Question: I've been trying to solve a problem that requires Sigma Notation (Or at least I think), but every implementation of Sigma Notation in Haskell i've come across doesn't use the index variable in its function. The particular formula i've been trying to replicate is:

It's used in calculating the number of trailing zeros in n!, but the best i've got is:
'''
sigma :: (Enum a, Num b) => a -> a -> (a -> b) -> b
sigma i k fn = sum . map fn $ [i..k]
zeros :: Int -> Int
zeros n = sigma 1 n (???)
'''
I'm trying to also create a general sigma function, that works with an index variable in f.
This works, but for 100!, it gives -11 trailing zeros. Overflow?
'''
zeros :: Int -> Int
zeros n = sigma 1 n (\i -> n 'div' 5 ^ i)
where sigma i k fn = sum $ map fn [i..k]
'''
P.S. Im on an in-browser IDE that limits compile time. (So speed counts)
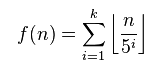
Answer: Your troubles are just coming from type mismatches. You want to do the 'truncate' at the very end and use fractional arithmetic for the division, exponentiation, and summation, and then truncate the result at the end. Because of this, you'll need a bit more than just 'zeros n = sigma 1 n something':
'''
zeros :: Integral a => a -> a
zeros n = truncate $ sigma 1 n (\i -> fromIntegral n / 5 ^ i)
'''
The details here you need to worry about are the 'fromIntegral n', which converts 'n' from an 'Integral a => a' to a 'Num b => b', the '^' operator allows 'Integral a => a' arguments as the exponent, so we don't need conversion there, and then 'truncate' will convert back to an 'Integral'. We could make this signature even more general and return a different 'Integral' that we inputted, but that's not really useful in practice.
So now we can input either 'Int' or 'Integer', depending on how big of a number you need to input to this function (since you mentioned '100!'), but be warned that making a list of '100!' elements is going to seriously eat up RAM and CPU time.
If you're really wanting to compute the trailing zeros of a large number, it's probably going to be a lot easier to convert it to a string, as in:
'''
zeros :: (Show a, Integral a) => a -> Int
zeros = length . takeWhile (== '0') . reverse . show
'''